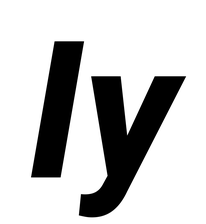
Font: Roboto-Italic_ExtraBold_Italic